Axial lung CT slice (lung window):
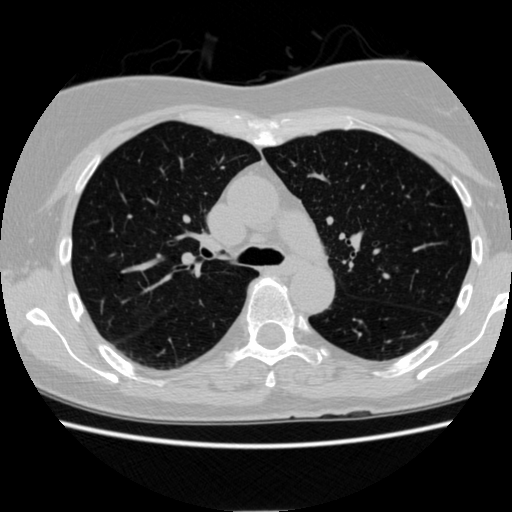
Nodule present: no